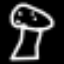
Label: mushroom